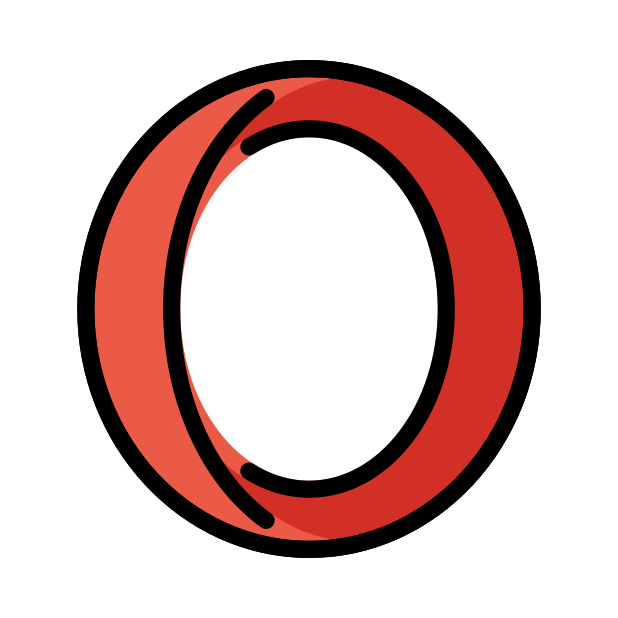
Opera